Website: home-depot
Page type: account-dashboard
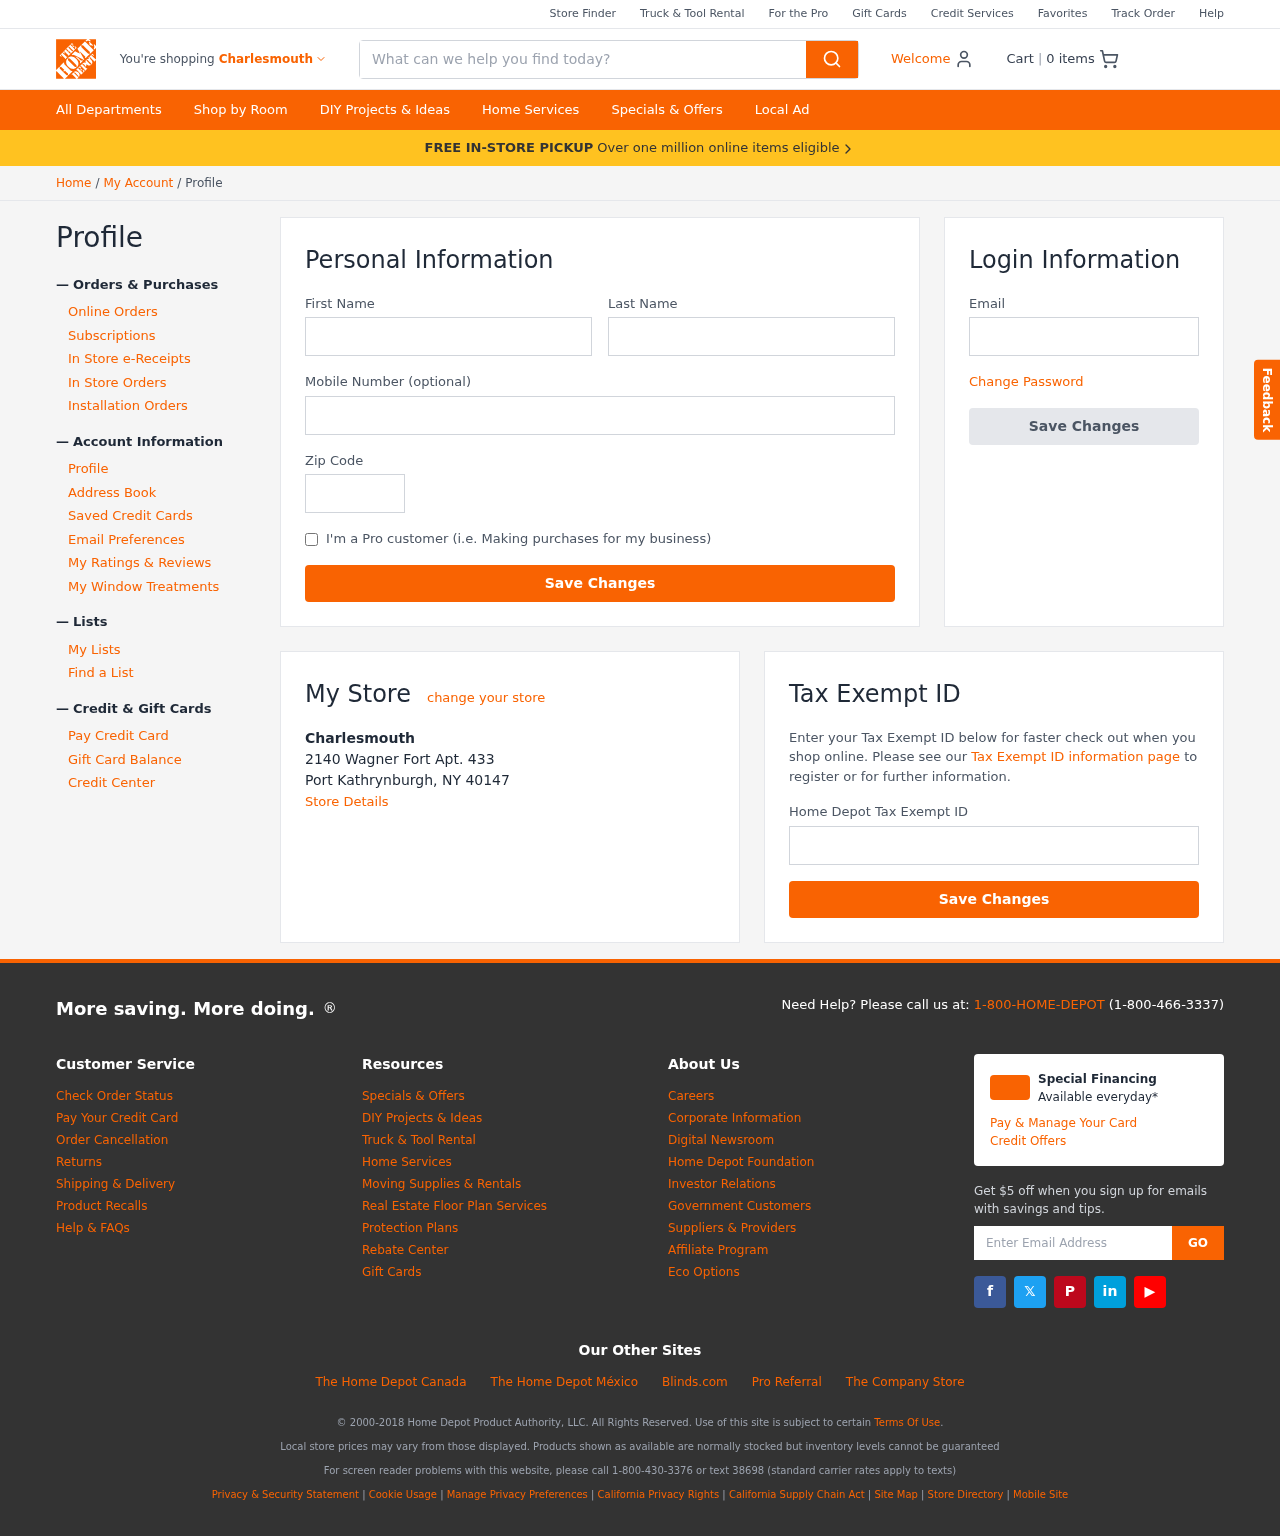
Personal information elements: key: PII_CITY
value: Charlesmouth
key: PII_EMAIL
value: brandy.mcbride@hotmail.com
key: PII_FIRSTNAME
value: Brandy
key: PII_LASTNAME
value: Mcbride
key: PII_LOCATION1_CITY_STATE_ZIP
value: Port Kathrynburgh, NY 40147
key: PII_LOCATION1_NAME
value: Charlesmouth
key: PII_LOCATION1_STREET
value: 2140 Wagner Fort Apt. 433
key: PII_PHONE
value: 4567509712
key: PII_POSTCODE
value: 12912
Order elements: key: ORDER_NUM_ITEMS
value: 0
Search elements: key: HEADER_SEARCH
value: What can we help you find today?